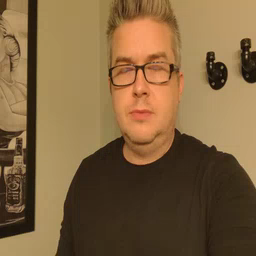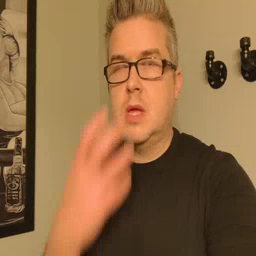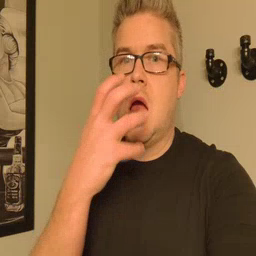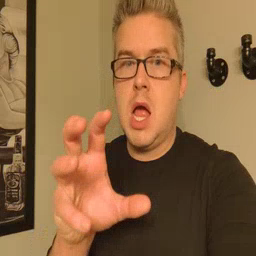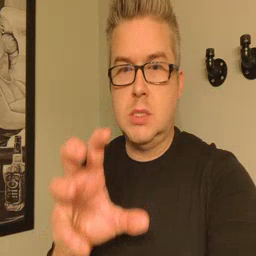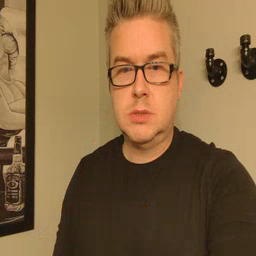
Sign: hot